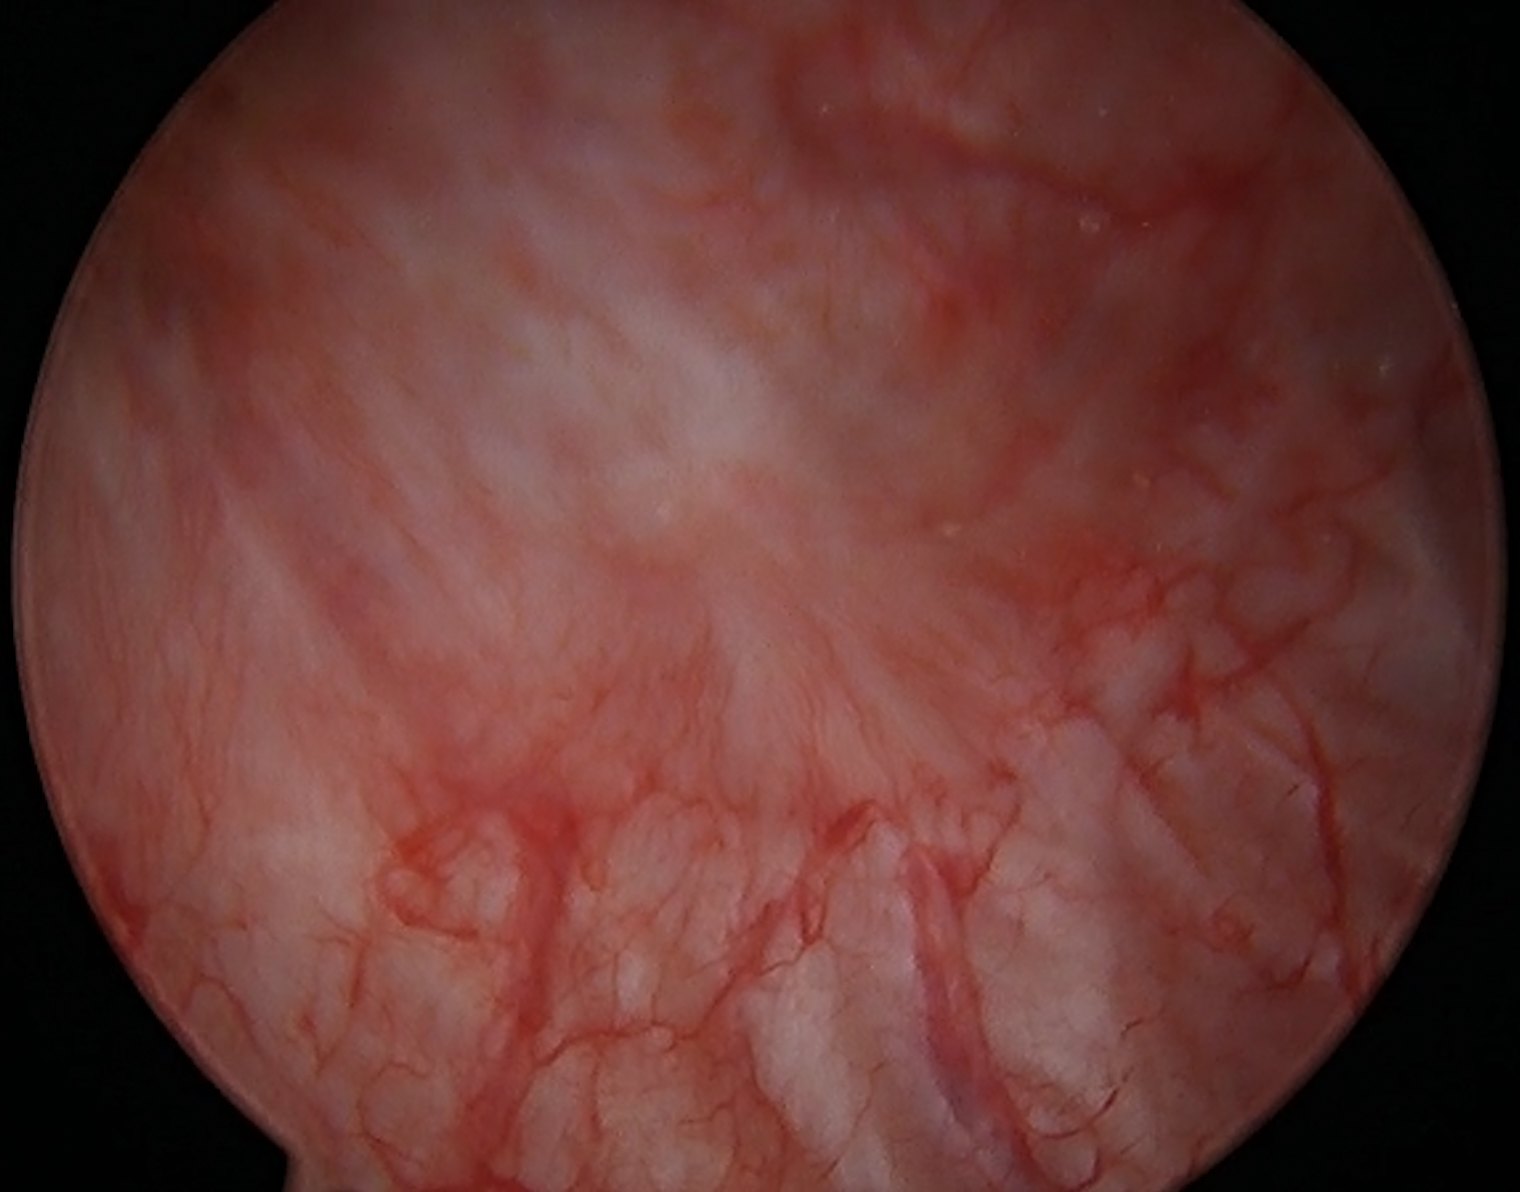
Modality: WLC
Class: Non-malignant
Subclass: BenignNOS
Lesion: L2
Morphology: Non-papillary
Bladder cancer association: No